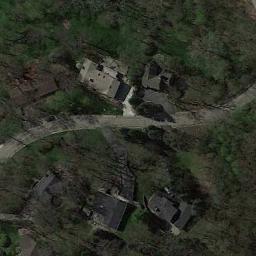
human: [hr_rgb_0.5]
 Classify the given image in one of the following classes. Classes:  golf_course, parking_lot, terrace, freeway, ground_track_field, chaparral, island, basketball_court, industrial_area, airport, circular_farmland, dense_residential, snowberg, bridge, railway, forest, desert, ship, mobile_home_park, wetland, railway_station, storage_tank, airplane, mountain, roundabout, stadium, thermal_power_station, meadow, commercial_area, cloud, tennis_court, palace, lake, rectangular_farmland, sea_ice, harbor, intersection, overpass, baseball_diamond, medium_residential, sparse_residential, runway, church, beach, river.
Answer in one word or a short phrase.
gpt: medium_residential